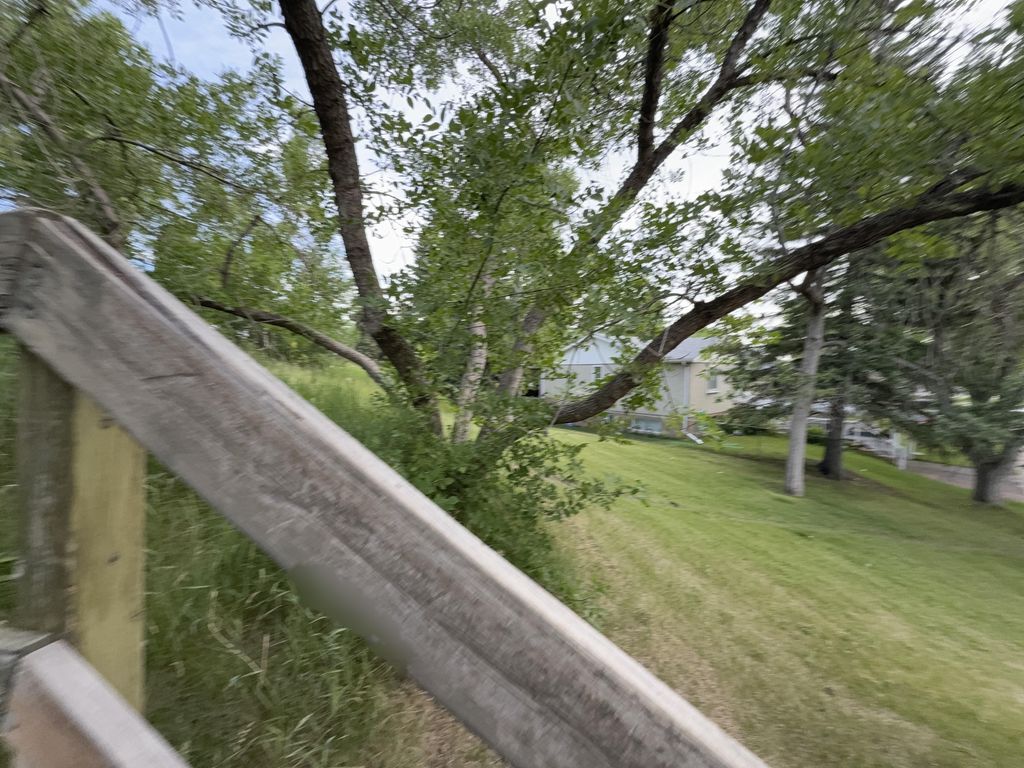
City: calgary